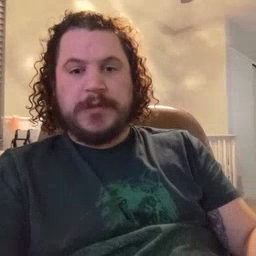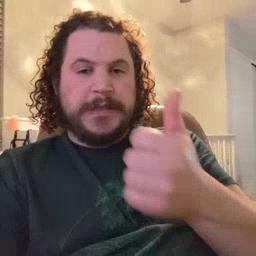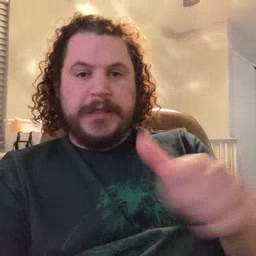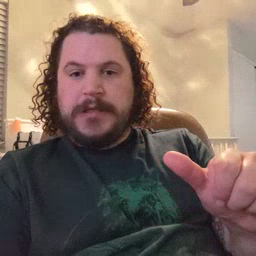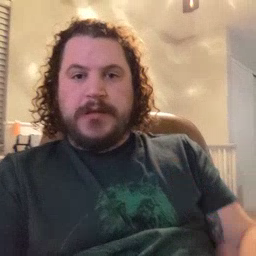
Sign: any